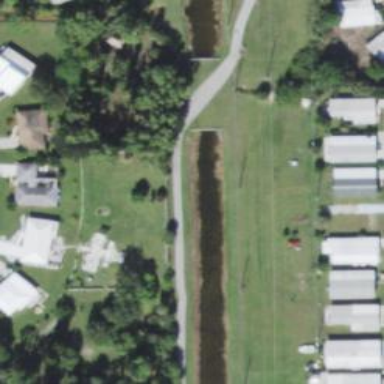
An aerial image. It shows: Culvert tunnel crossing over canal.